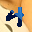
Label: 4